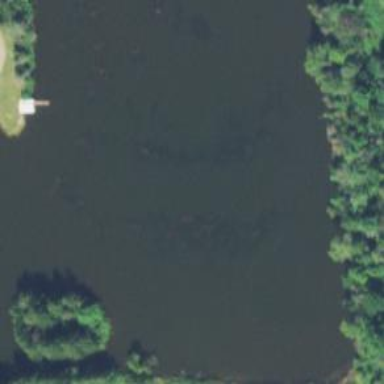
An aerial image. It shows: Serene pond surrounded by nature.